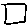
Label: square